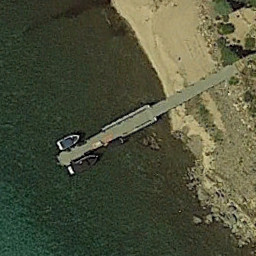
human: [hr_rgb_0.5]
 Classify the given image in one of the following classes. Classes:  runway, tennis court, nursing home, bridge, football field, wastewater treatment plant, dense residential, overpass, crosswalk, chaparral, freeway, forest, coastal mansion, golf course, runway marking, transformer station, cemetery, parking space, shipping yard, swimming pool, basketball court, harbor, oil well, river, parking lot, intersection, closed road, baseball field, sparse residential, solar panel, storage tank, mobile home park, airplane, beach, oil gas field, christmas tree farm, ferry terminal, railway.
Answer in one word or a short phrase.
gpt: ferry terminal